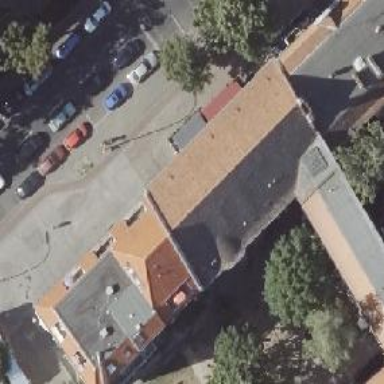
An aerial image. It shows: Cafe.